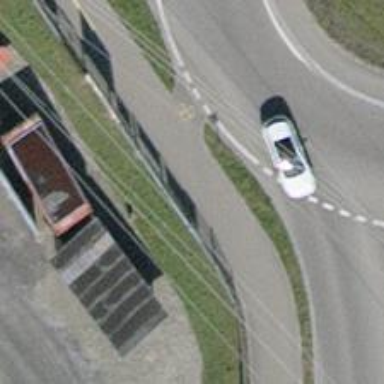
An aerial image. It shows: Cycleway.